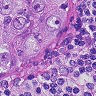
Metastatic tissue present: yes